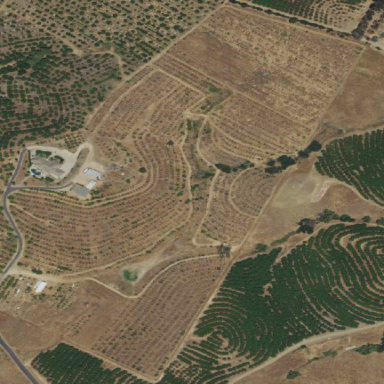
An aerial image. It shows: Orchard.